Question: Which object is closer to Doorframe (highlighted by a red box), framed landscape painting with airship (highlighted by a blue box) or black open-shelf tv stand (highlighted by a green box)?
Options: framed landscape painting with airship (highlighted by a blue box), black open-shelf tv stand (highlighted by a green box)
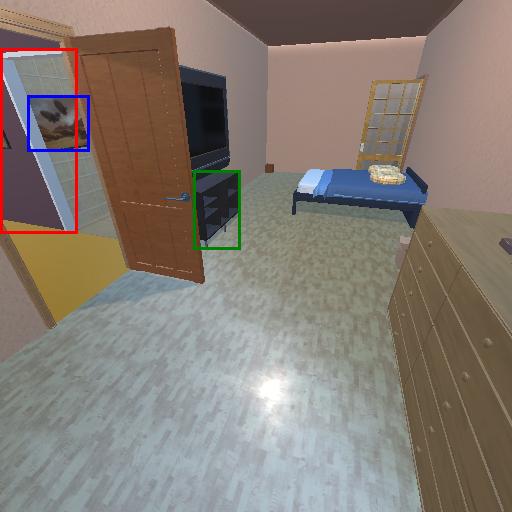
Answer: framed landscape painting with airship (highlighted by a blue box)